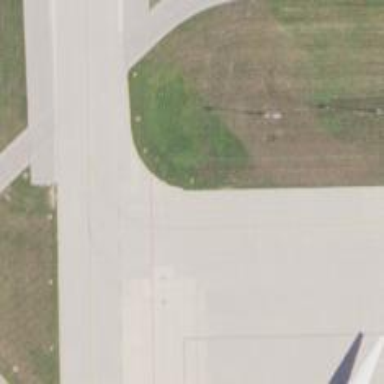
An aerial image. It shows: Image of taxiway at airport.